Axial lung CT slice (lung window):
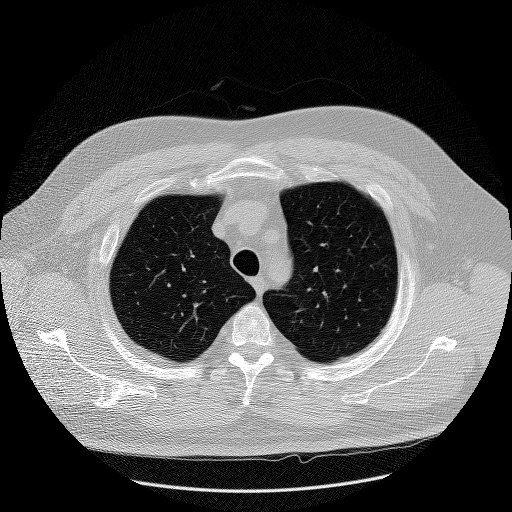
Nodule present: no